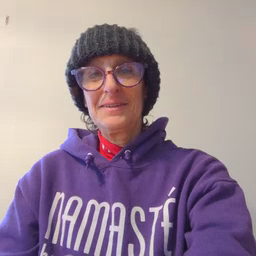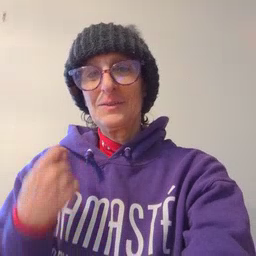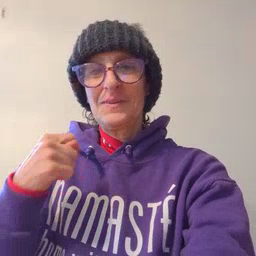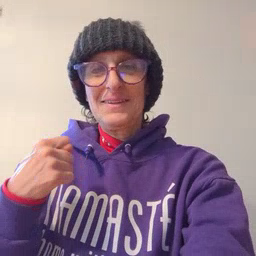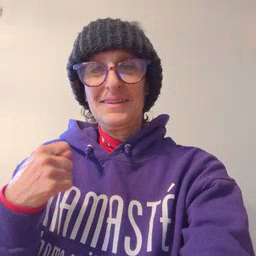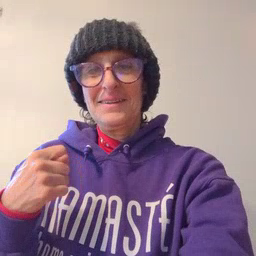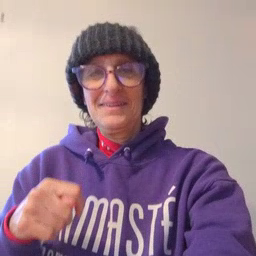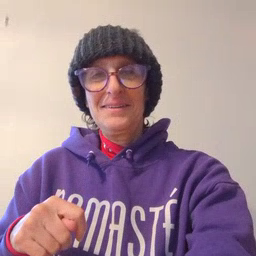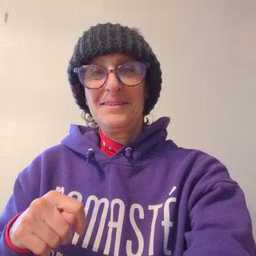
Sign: toy